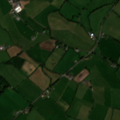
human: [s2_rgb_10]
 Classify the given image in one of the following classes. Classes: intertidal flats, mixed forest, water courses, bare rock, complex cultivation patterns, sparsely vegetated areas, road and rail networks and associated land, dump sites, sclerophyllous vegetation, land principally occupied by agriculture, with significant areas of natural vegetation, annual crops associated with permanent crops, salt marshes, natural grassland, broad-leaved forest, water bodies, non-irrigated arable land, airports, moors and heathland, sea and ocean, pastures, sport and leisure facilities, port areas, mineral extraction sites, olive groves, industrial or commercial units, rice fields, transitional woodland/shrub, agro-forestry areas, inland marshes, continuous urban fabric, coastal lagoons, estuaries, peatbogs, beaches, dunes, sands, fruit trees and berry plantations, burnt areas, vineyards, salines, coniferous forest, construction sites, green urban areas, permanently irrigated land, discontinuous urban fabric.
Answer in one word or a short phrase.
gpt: pastures